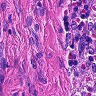
Metastatic tissue present: no